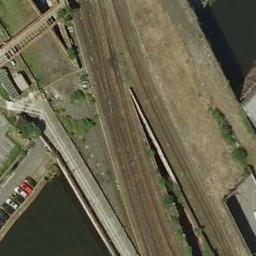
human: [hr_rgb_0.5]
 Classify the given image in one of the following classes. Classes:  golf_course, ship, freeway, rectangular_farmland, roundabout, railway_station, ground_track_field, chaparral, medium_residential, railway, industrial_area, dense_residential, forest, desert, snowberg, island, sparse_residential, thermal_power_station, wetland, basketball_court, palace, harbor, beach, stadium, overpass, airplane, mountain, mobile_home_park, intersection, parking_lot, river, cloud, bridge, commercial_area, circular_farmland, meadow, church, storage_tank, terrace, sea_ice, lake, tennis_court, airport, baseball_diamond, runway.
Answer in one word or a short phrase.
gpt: railway